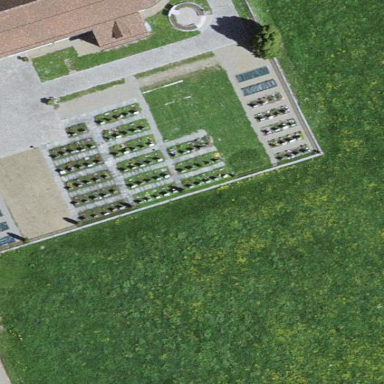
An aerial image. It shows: Cemetery.